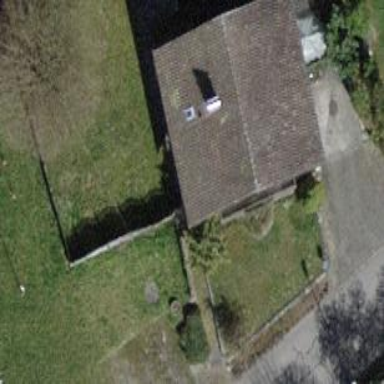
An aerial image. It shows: Building with tiled roof.